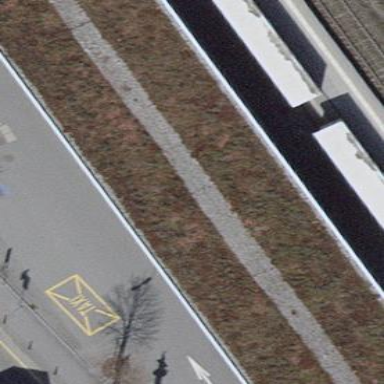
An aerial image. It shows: View of roof of building.